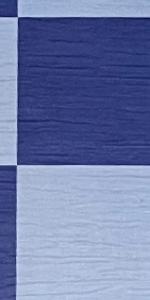
Label: Empty